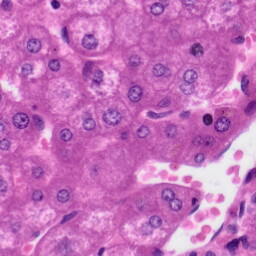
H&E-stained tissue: Liver